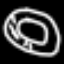
Label: donut